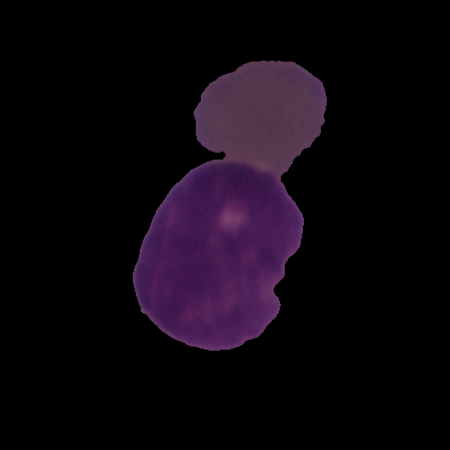
Label: cancer